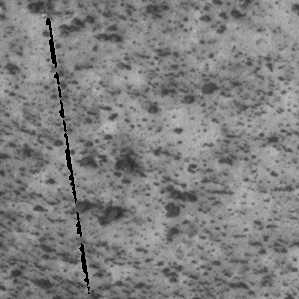
Label: frost